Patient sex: F
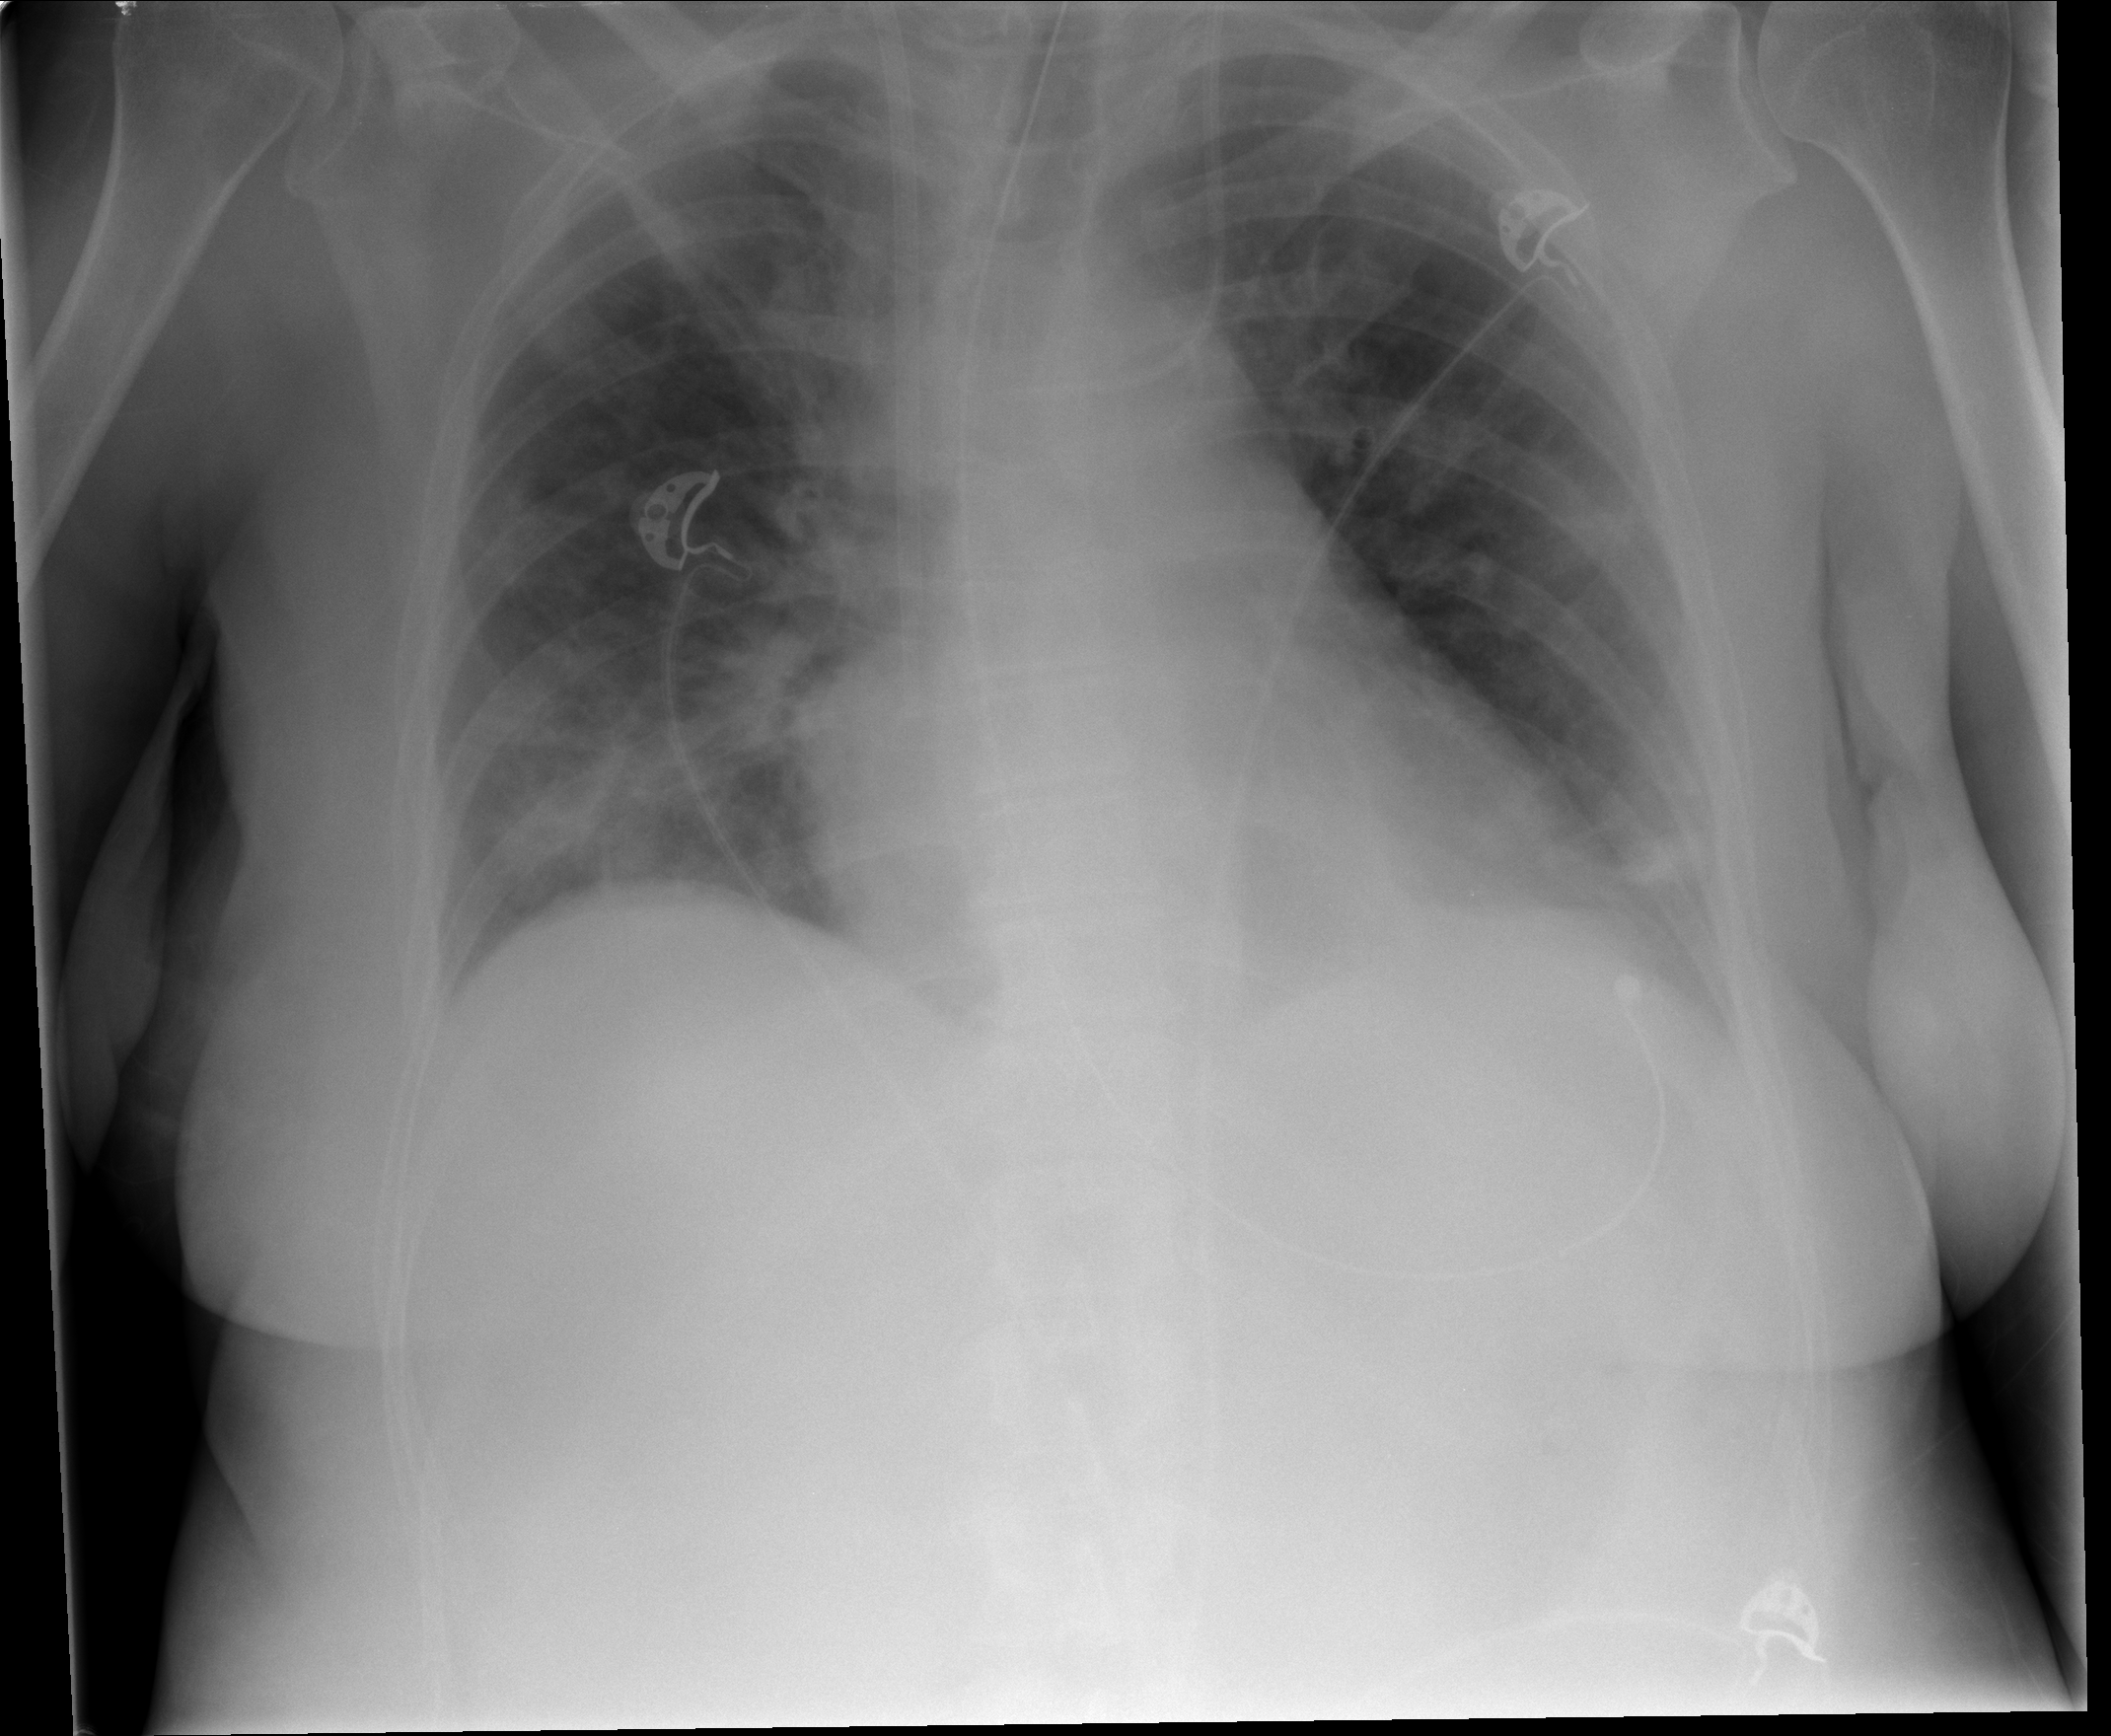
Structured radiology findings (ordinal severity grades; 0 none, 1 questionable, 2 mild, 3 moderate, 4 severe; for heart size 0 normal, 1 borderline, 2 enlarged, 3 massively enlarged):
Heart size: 2
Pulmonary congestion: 0
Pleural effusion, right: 0
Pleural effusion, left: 1
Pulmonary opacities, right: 2
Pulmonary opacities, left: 0
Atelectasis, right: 1
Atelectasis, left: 1